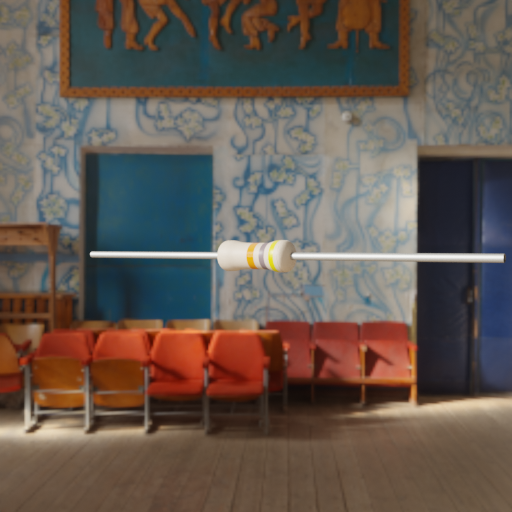
Resistor colour bands (in order): orange, gray, yellow